Interaction volume radius: 5 \u00c5
Interaction volume height: 15 \u00c5
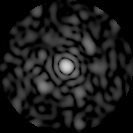
Disorder parameter: 0.825